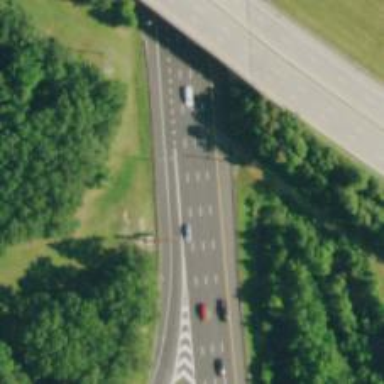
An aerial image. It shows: Motorway junction.